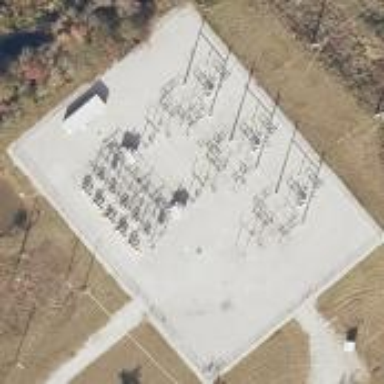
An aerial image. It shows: Distribution level power substation surrounded by fence.